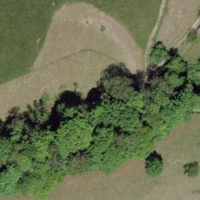
EUNIS habitat code: 24
Species observed at this site:
Chrysosplenium alternifolium